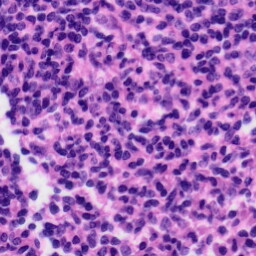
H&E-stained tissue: Tonsil